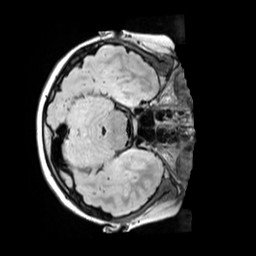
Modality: FLAIR
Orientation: axial
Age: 10
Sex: female
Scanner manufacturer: siemens
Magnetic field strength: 3 T
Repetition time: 5 s
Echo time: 0.388 s